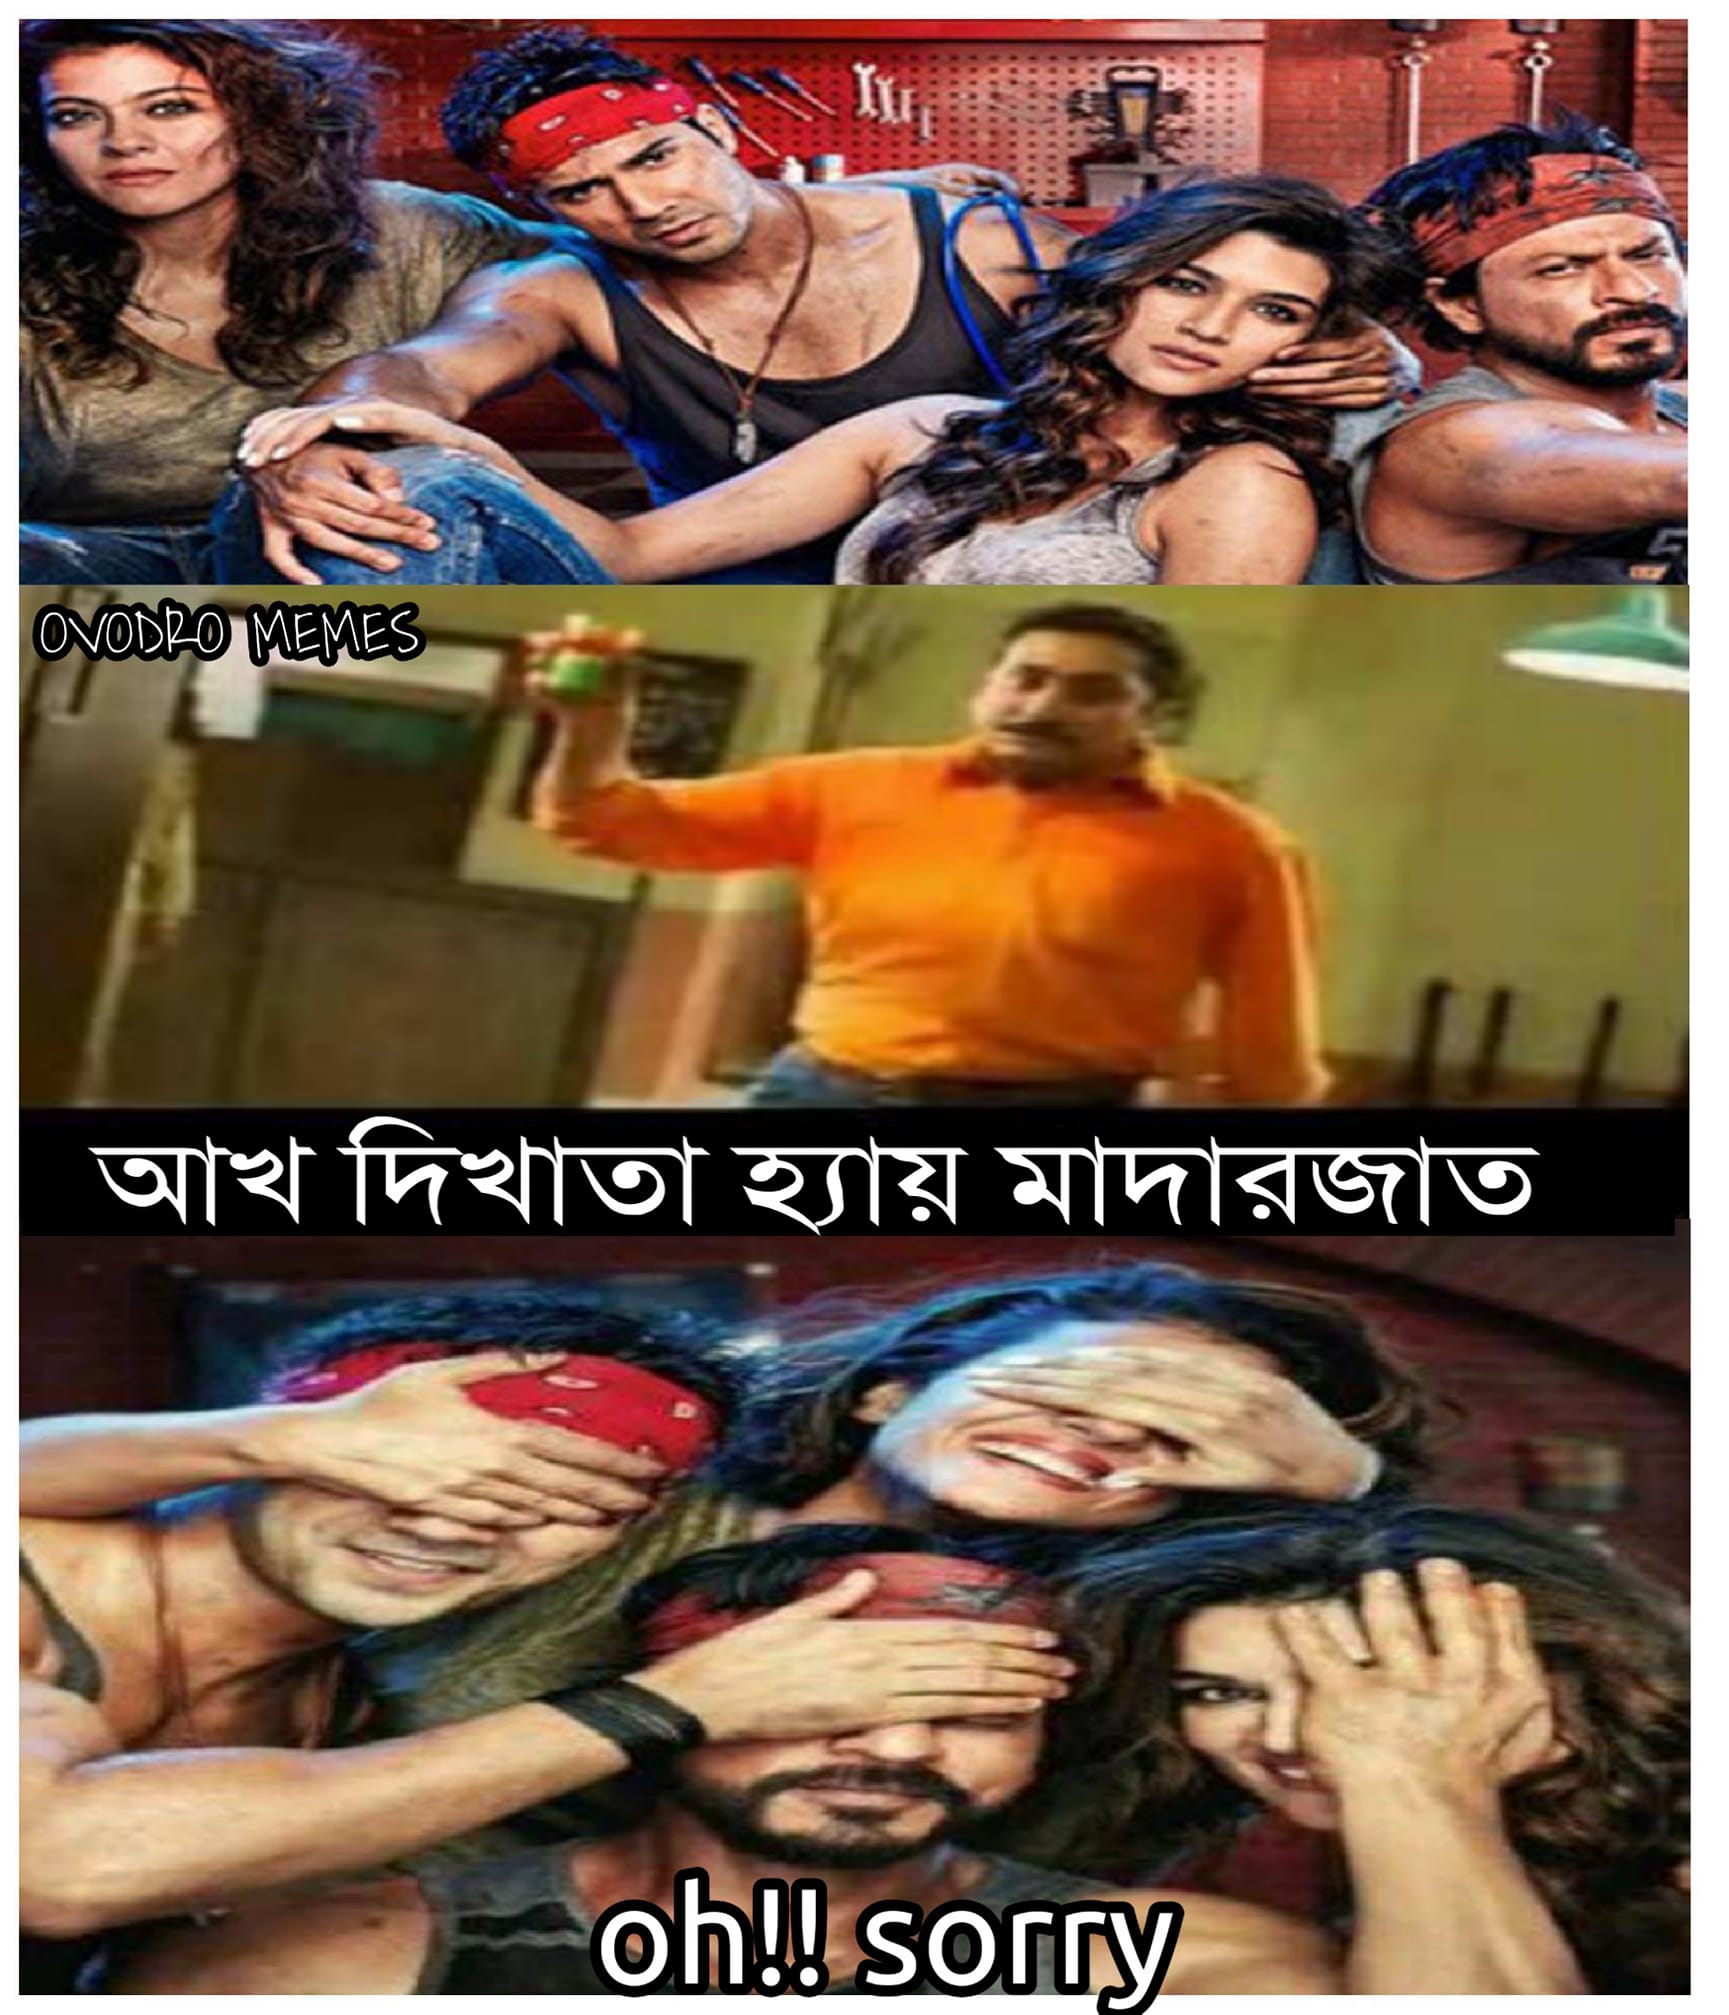
Caption: আখ দিখাতা হ্যায় মাদারজত    oh!! sorry
Label: hate